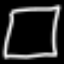
Label: square